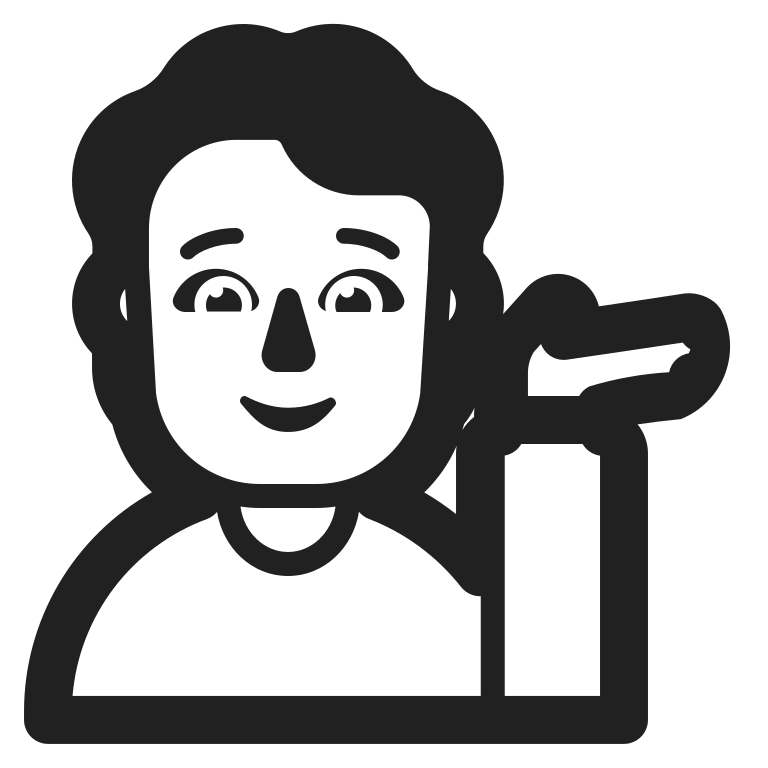
person tipping hand high contrast default